【题型】选择题　【知识点】平面几何　【难度】easy
如图，已知菱形 $ABCD$ 的边长为 $4$，$E$ 是 $BC$ 的中点，$AF$ 平分 $\angle EAD$ 交 $CD$ 于点 $F$，$FG // AD$ 交 $AE$ 于点 $G$，若 $\cos B = \frac{1}{4}$，则 $FG$ 的长是（\quad ）

A. 3  \quad
B. $\frac{8}{3}$  \quad
C. $\frac{2\sqrt{15}}{3}$  \quad
D. $\frac{5}{2}$
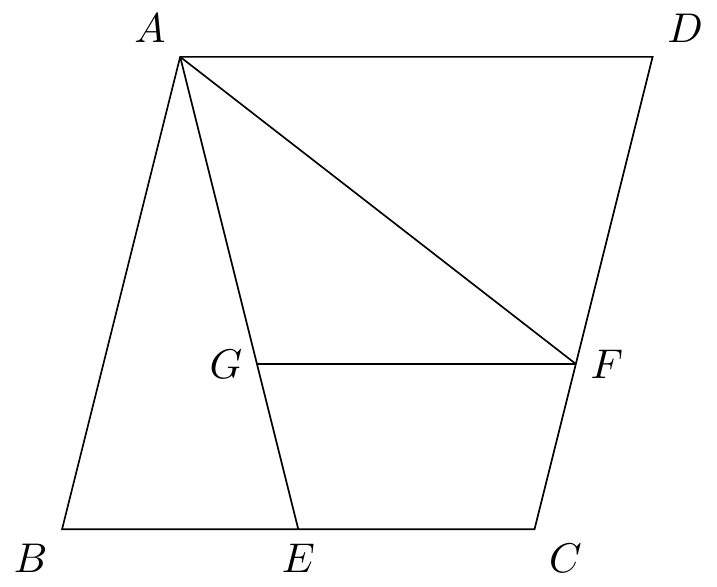
【解答】
过点 $A$ 作 $AH$ 垂直 $BC$ 于点 $H$，延长 $FG$ 交 $AB$ 于点 $P$。

由题意可知，$AB=BC=4$，$E$ 是 $BC$ 的中点。

$\therefore BE=2$,

又：$\because \cos B = \frac{1}{4}$,

$\therefore BH=1$，即 $H$ 是 $BE$ 的中点，

$\therefore AB=AE=4$,

又：$\because$ $AF$ 是 $\angle DAE$ 的角平分线，$FG // AD$,

$\therefore \angle FAG=\angle AFG$，即 $AG=FG$,

又：$\because PF // AD$，$AP // DF$,

$\therefore PF=AD=4$,

设 $FG=x$，则 $AG=x$，$EG=PG=4-x$,

$\therefore PF // BC$,

$\therefore \angle AGP=\angle AEB=\angle B$,

$\therefore \cos \angle AGP = \frac{\frac{1}{2}PG}{AG} = \frac{2 - \frac{x}{2}}{x} = \frac{1}{4}$,

解得 $x=\frac{8}{3}$;

故选 B.
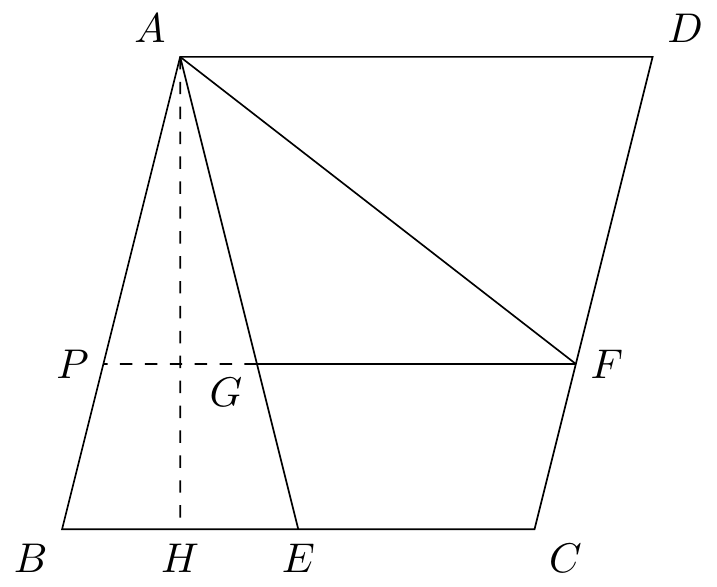